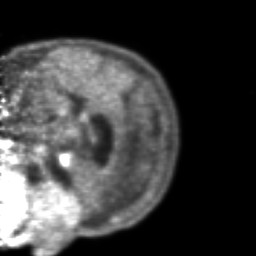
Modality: PET
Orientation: sagittal
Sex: female
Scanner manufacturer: ge